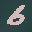
Label: 6